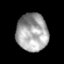
Tissue: skin
Cell type: Epithelial cells
Senescence score: 0.2798
Nuclear area (px): 1158
Mean DAPI intensity: 164.623